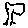
Label: tree